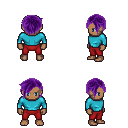
a pixel art fantasy rpg character, male body template, human, dark skin, teal long-sleeve shirt, red pants, purple pixie cut hairstyle, four views (front, back, left, right), 2x2 character sprite sheet, small pixel art, hard edges, no anti-aliasing